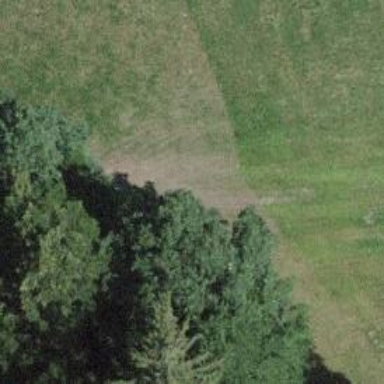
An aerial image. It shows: Unpaved track with grade4 tracktype.